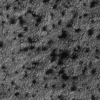
Label: not_dusty